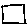
Label: square